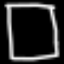
Label: square